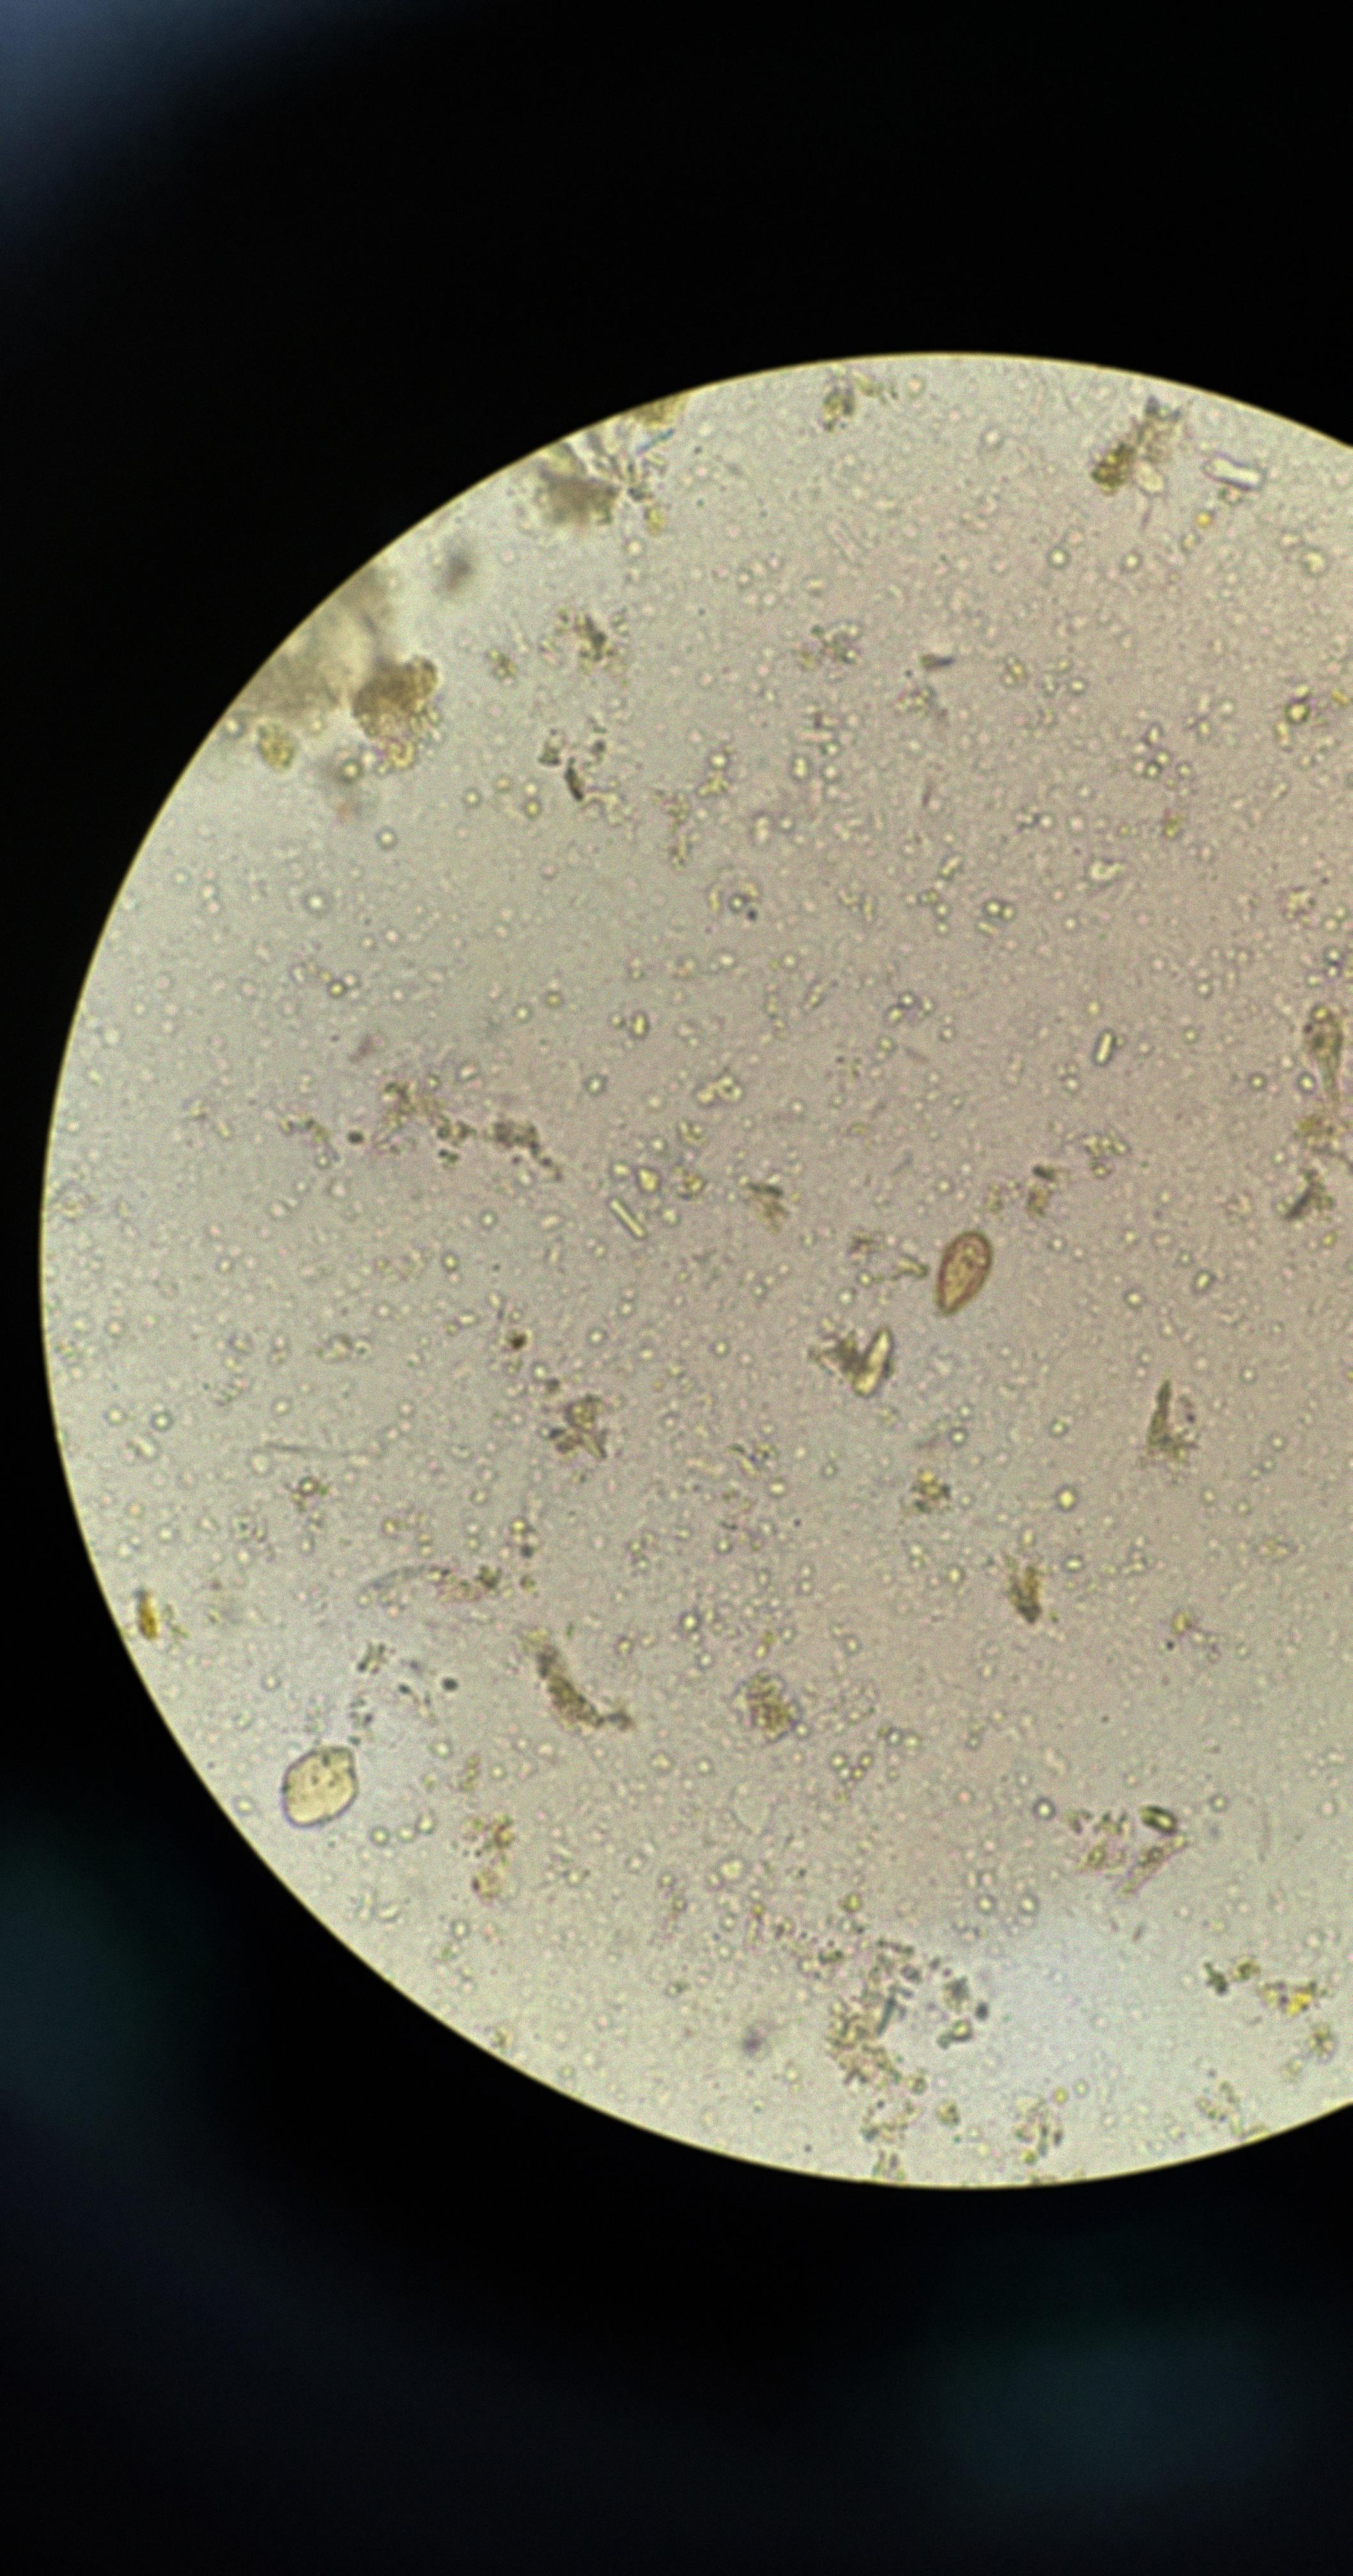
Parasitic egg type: Opisthorchis viverrine